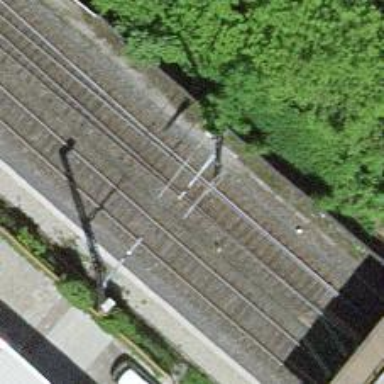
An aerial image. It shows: Railway switch.